Interaction volume radius: 5 \u00c5
Interaction volume height: 30 \u00c5
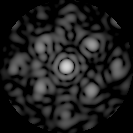
Disorder parameter: 0.5217